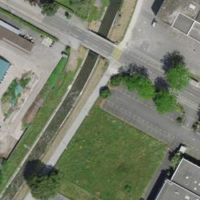
EUNIS habitat code: 54
Species observed at this site:
Cornus sanguinea
Sturnus vulgaris